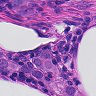
Metastatic tissue present: yes